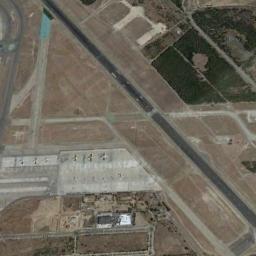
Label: airport